Question: So I have created this project for my Show and for some reason I created a panel box that works fine on my local host but not after I hosted it on Github.
Here is my source-code:
'''
<!-- press -->
<div class="container">
<section>
<div class="page-header" id="section-press">
<h2>Press <small>What the press said about NO SHOW</small></h2>
</div> <!-- end page-header -->
<div class="panel-group" id="accordion-qa">
<div class="panel panel-default">
<div class="panel-heading">
<h4 class="panel-title"><a href="#qa-1" data-toggle="collapse" data-parent="#accordion-qa"><h3> The Advocate </h> </a></h4>
</div>
<div class="panel-collapse collapse in" id="qa-1">
<div class="panel-body">
<a href="http://www.theadvocate.com/baton_rouge/entertainment_life/article_9d97eca2-39be-11e7-825b-bb7960e93753.html"><img border="0" alt="The Advocate" src="images/advocate.png" width="900px" height="auto"></a>
</div> <!-- end panel-body -->
</div> <!-- end collapse -->
</div> <!-- end panel -->
<div class="panel panel-default">
<div class="panel-heading">
<h4 class="panel-title"><a href="#qa-2" data-toggle="collapse" data-parent="#accordion-qa"><h3> 225 Magazine </h></a></h4>
</div>
<div class="panel-collapse collapse" id="qa-2">
<div class="panel-body">
<a href="https://www.225batonrouge.com/things-to-do/nearly-year-series-no-show-comedy-team-keeps-jokes-fresh"><img border="0" alt="225" src="images/225.png" width="900px" height="auto"></a>
</div> <!-- end panel-body -->
</div> <!-- end collapse -->
</div> <!-- end panel -->
<div class="panel panel-default">
<div class="panel-heading">
<h4 class="panel-title"><a href="#qa-3" data-toggle="collapse" data-parent="#accordion-qa"><h3>The Daily Reveille </h></a></h4>
</div>
<div class="panel-collapse collapse" id="qa-3">
<div class="panel-body">
<a href="http://www.lsunow.com/daily/students-headline-monthly-comedy-show/article_7d064d18-796f-11e6-89d8-27174a75f464.html"><img border="0" alt="The Reveille" src="images/lsu.png" width="900px" height="auto"></a>
</div> <!-- end panel-body -->
</div> <!-- end collapse -->
</div> <!-- end panel -->
</div> <!-- end panel-group -->
</section>
</div>
<!-- end press -->
'''
This is what the panel box looks like:

It looks great, link is working, however all the button are non-responsive; which is weird because everything works fine on my computer. This also happens to my sliders with galleries of our show.
Here is the direct link to the page:
<URL>
So sorry, I'm quite new to web development so any help or even additional tips non-related to this would be greatly appreciated!
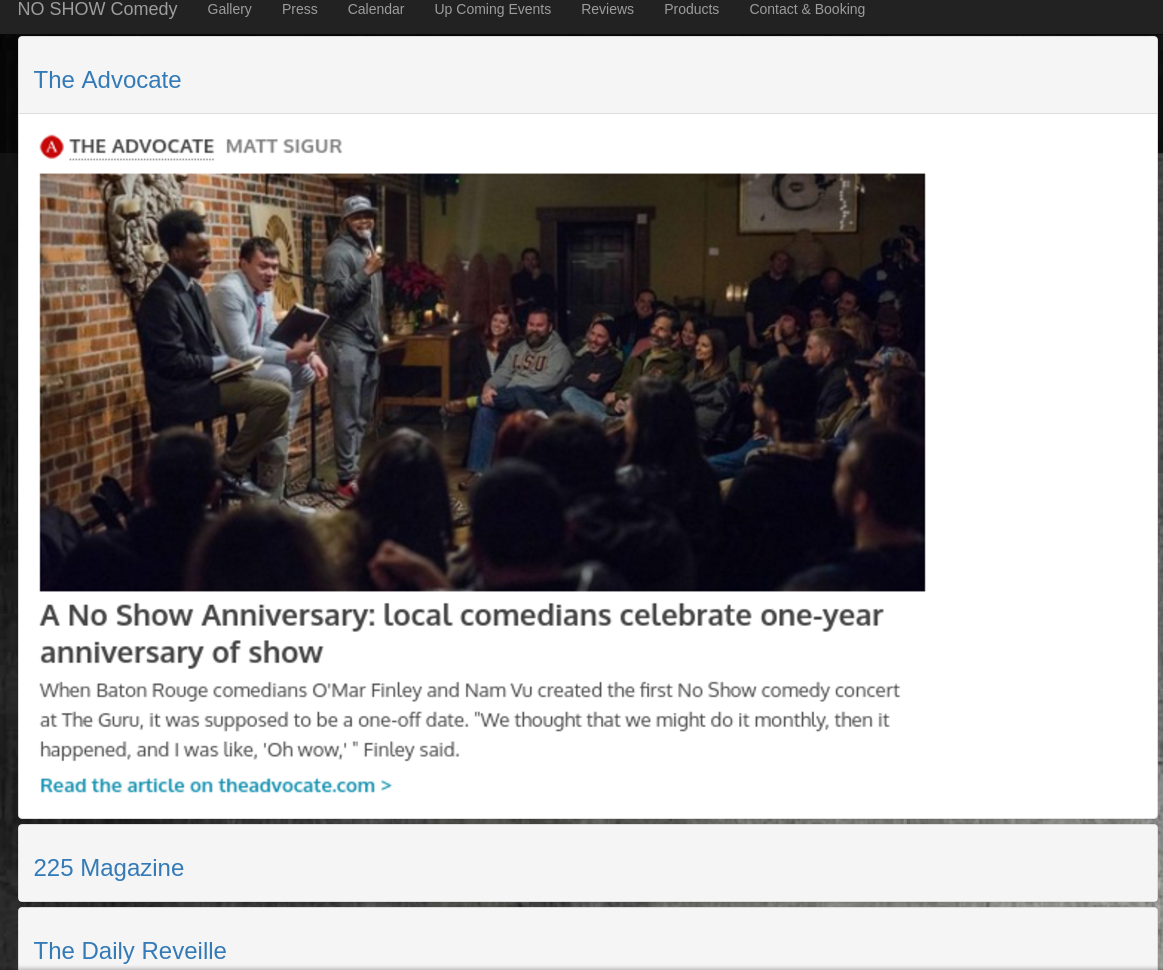
Answer: I checked the console and got this error in FF:
> Blocked loading mixed active content
"<URL>"
And you mentioned that it works great in localhost. According to <URL> where you can read further
> Note: Since Firefox 55, the loading of mixed content is allowed on
localhost (see bug 903966).
I checked your headers and you're missing 's' in 'http':
'''
<script src="http://maxcdn.bootstrapcdn.com/bootstrap/3.3.4/js/bootstrap.min.js"></script>
'''
Just change that to this:
'''
<script src="https://maxcdn.bootstrapcdn.com/bootstrap/3.3.4/js/bootstrap.min.js"></script>
'''